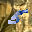
Label: 5